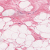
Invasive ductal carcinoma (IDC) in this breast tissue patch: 0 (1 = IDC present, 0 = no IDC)